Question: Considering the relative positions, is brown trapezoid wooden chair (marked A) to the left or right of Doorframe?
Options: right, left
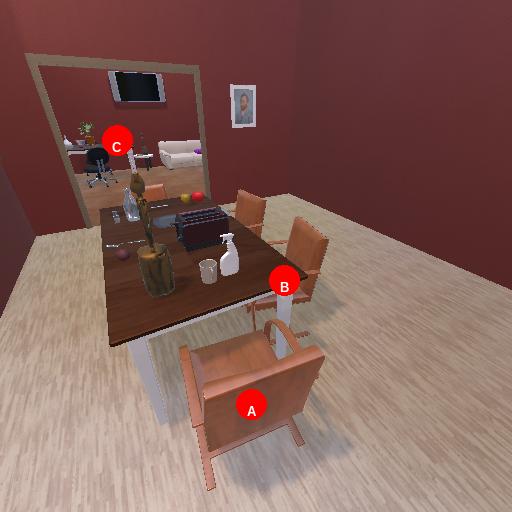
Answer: right